Interaction volume radius: 5 \u00c5
Interaction volume height: 15 \u00c5
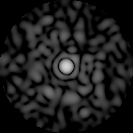
Disorder parameter: 0.7693